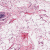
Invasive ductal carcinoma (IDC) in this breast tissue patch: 0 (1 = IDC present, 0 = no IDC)